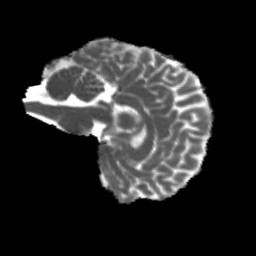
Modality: MD
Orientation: sagittal
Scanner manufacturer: siemens
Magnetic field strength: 3 T
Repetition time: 4 s
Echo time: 0.0594 s